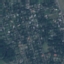
Land use / land cover: Residential